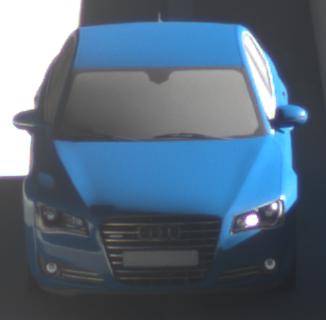
Make: Audi
Model: A8 D4
Model produced from: 2009
Model produced until: 2017
Doors: 4
Color: blue
Road condition: dry road
Daytime: morning or afternoon
Contrast: high contrast